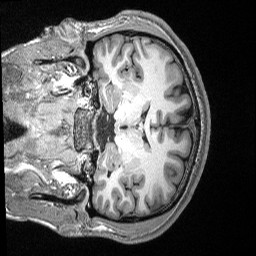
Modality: T1w
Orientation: coronal
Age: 24
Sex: male